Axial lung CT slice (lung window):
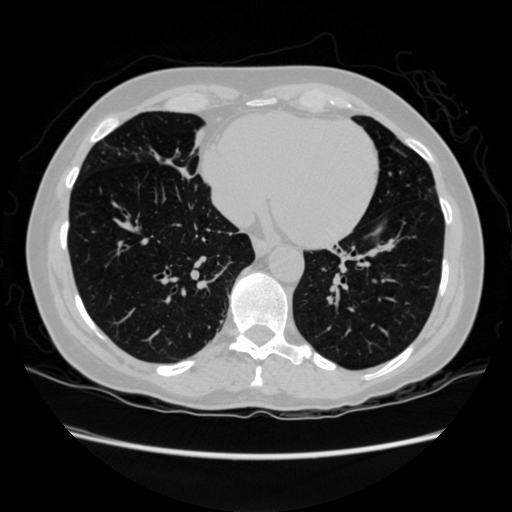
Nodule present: no